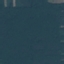
Label: Forest